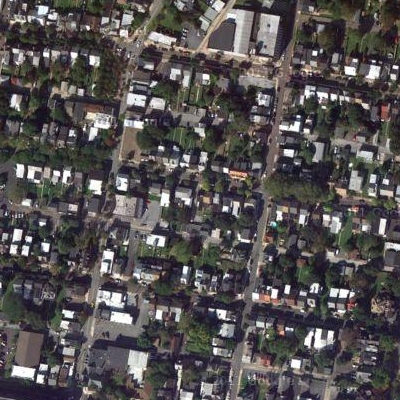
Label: Resident